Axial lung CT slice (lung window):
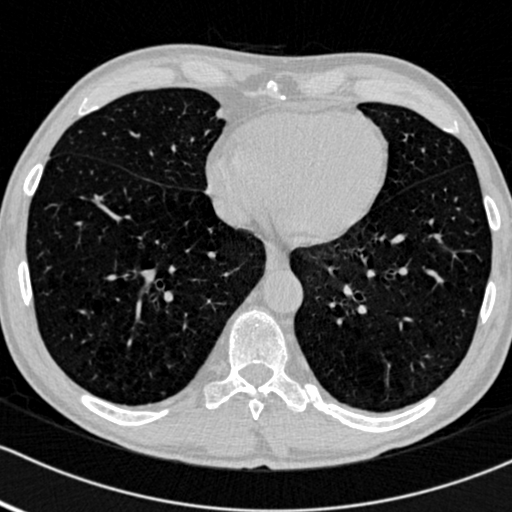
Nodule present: no